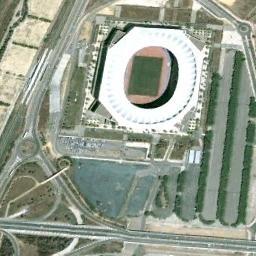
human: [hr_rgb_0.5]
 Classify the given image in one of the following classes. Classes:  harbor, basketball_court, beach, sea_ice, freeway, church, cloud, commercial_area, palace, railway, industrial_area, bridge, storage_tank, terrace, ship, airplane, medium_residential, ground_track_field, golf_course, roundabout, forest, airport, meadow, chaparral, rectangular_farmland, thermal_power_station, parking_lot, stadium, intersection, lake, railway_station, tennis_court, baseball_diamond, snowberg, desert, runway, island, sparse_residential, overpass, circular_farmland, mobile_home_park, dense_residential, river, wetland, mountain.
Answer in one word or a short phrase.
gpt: stadium